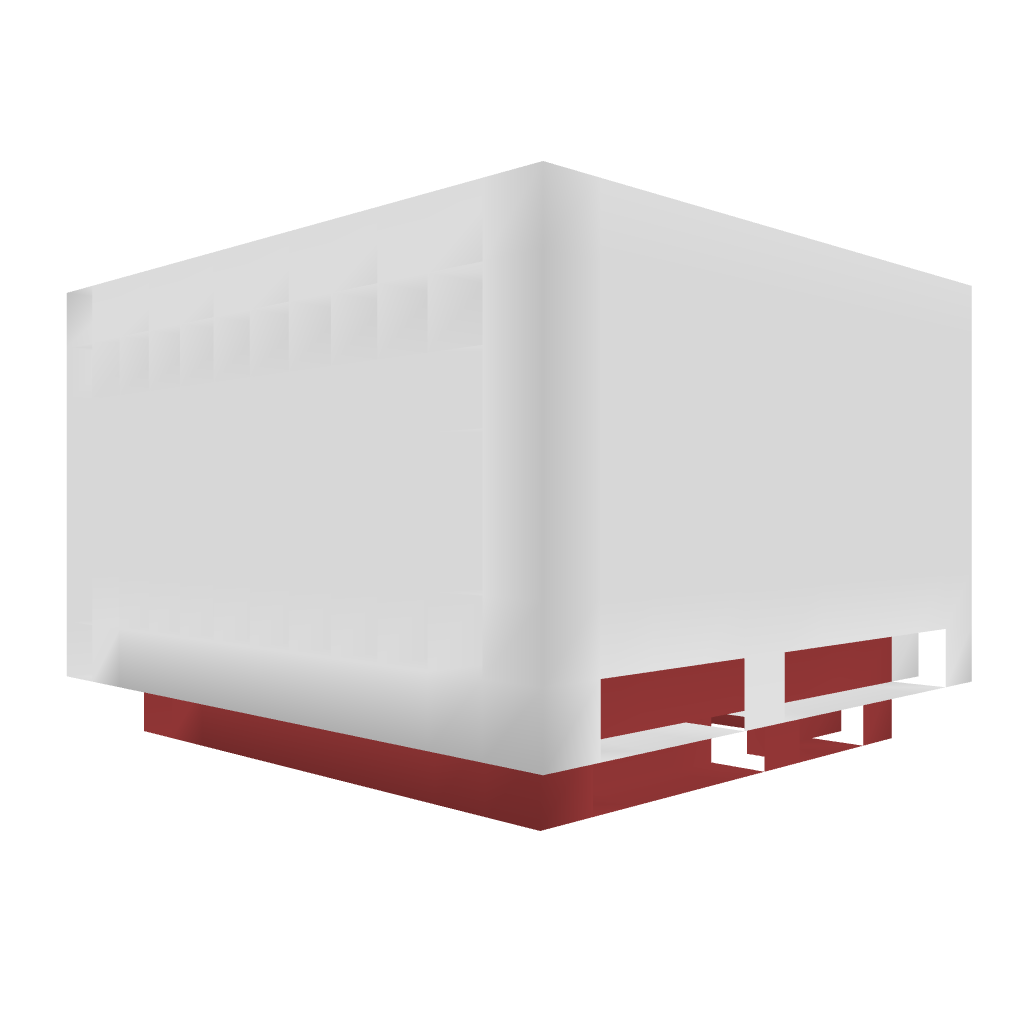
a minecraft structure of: Lavaburn; a small modern house bad low quality